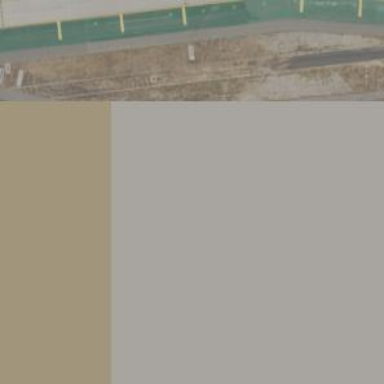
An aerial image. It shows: View of taxiway at the airport.